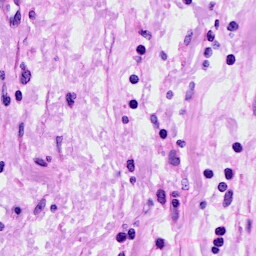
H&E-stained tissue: Ovarian